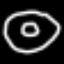
Label: donut